Interaction volume radius: 10 \u00c5
Interaction volume height: 20 \u00c5
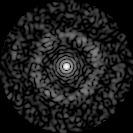
Disorder parameter: 0.8084